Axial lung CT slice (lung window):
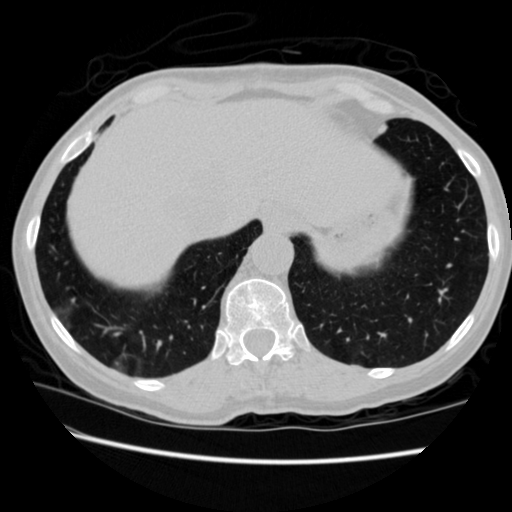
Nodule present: no